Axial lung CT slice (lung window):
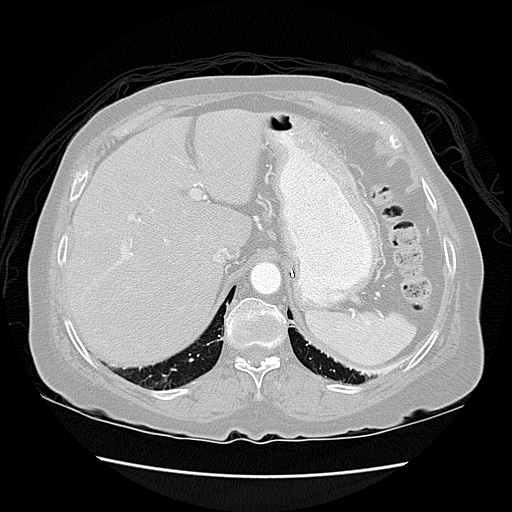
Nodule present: no